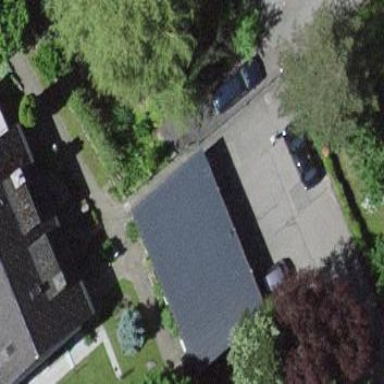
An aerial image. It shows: Garage building.